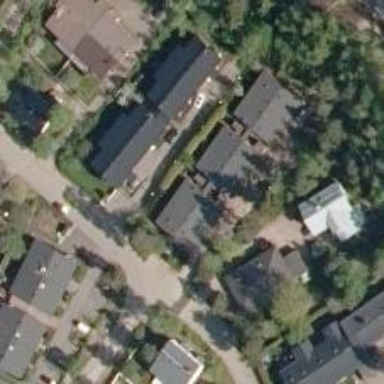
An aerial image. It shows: Terrace building.